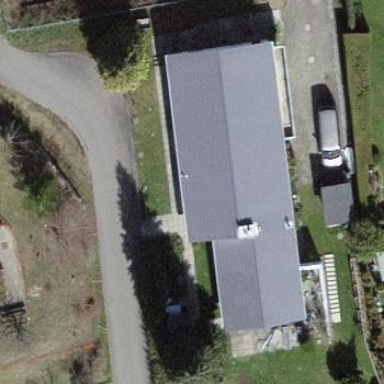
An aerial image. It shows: Gabled building with grey roof.